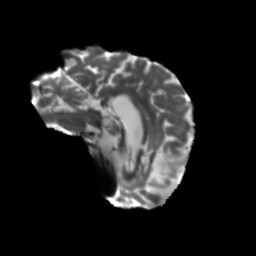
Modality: T2w
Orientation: sagittal
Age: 66
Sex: female
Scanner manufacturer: siemens
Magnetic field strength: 3 T
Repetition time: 5.25 s
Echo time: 0.08 s